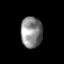
Tissue: prostate
Cell type: Epithelial cells
Senescence score: 0.3319
Nuclear area (px): 646
Mean DAPI intensity: 136.819